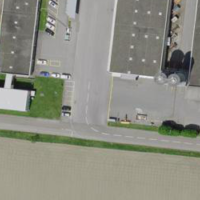
EUNIS habitat code: 54
Species observed at this site:
Sporobolus indicus